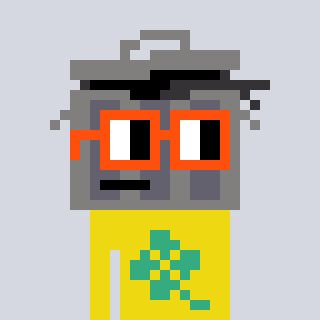
a pixel art character with square orange glasses, a trashcan-shaped head and a yellow-colored body on a cool background